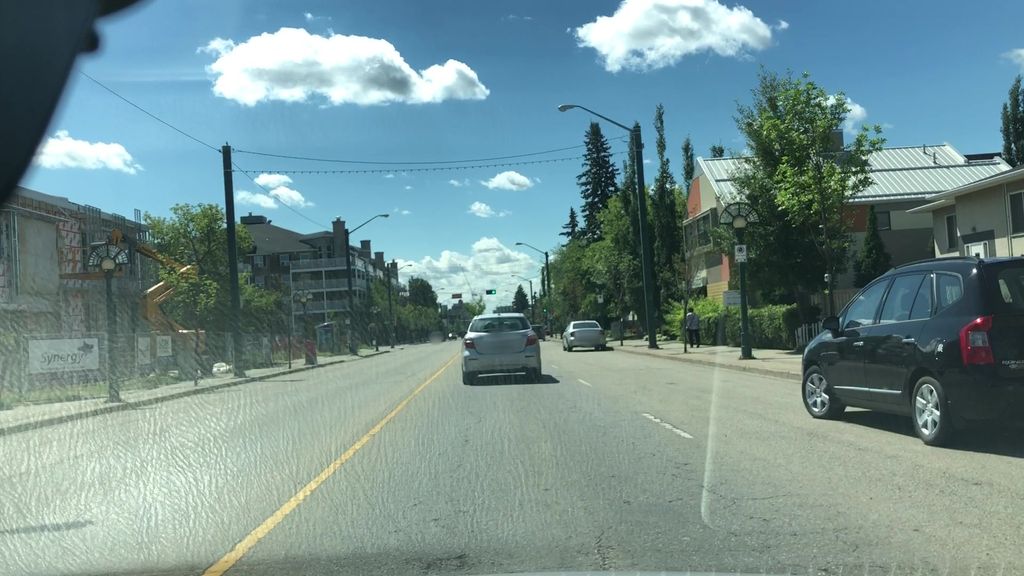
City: edmonton